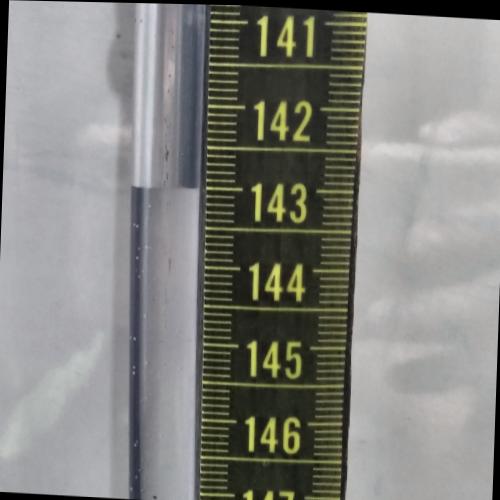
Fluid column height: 143.0 cm